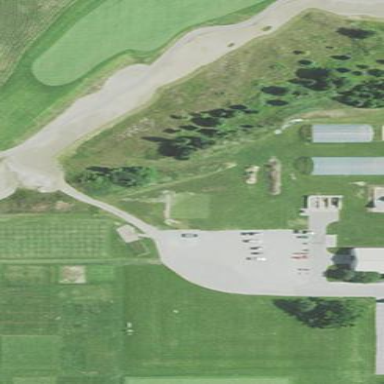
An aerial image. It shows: Sandy area is golf bunker.